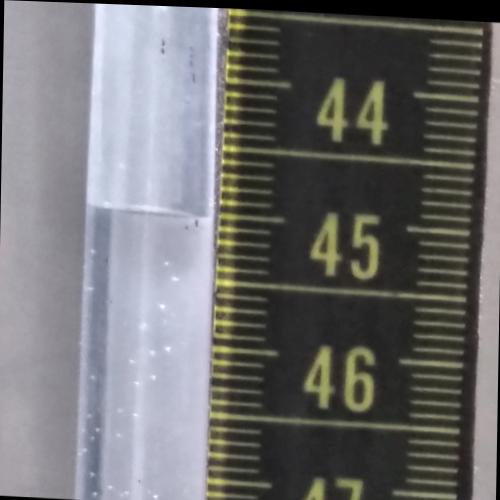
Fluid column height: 45.0 cm